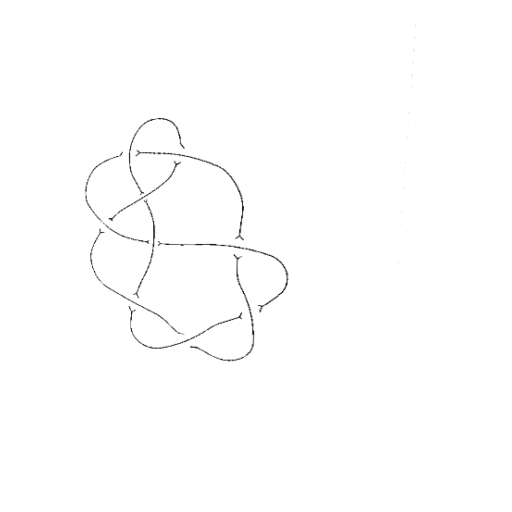
Crossing number: 9